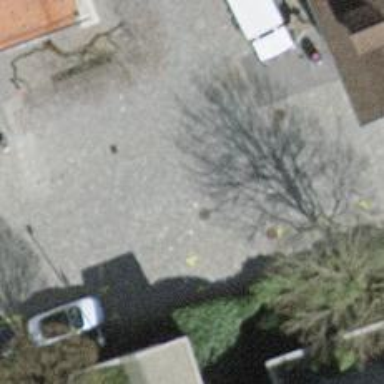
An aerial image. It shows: Living street with sett surface.